Interaction volume radius: 10 \u00c5
Interaction volume height: 25 \u00c5
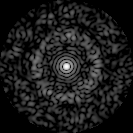
Disorder parameter: 0.865